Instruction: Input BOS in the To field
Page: home
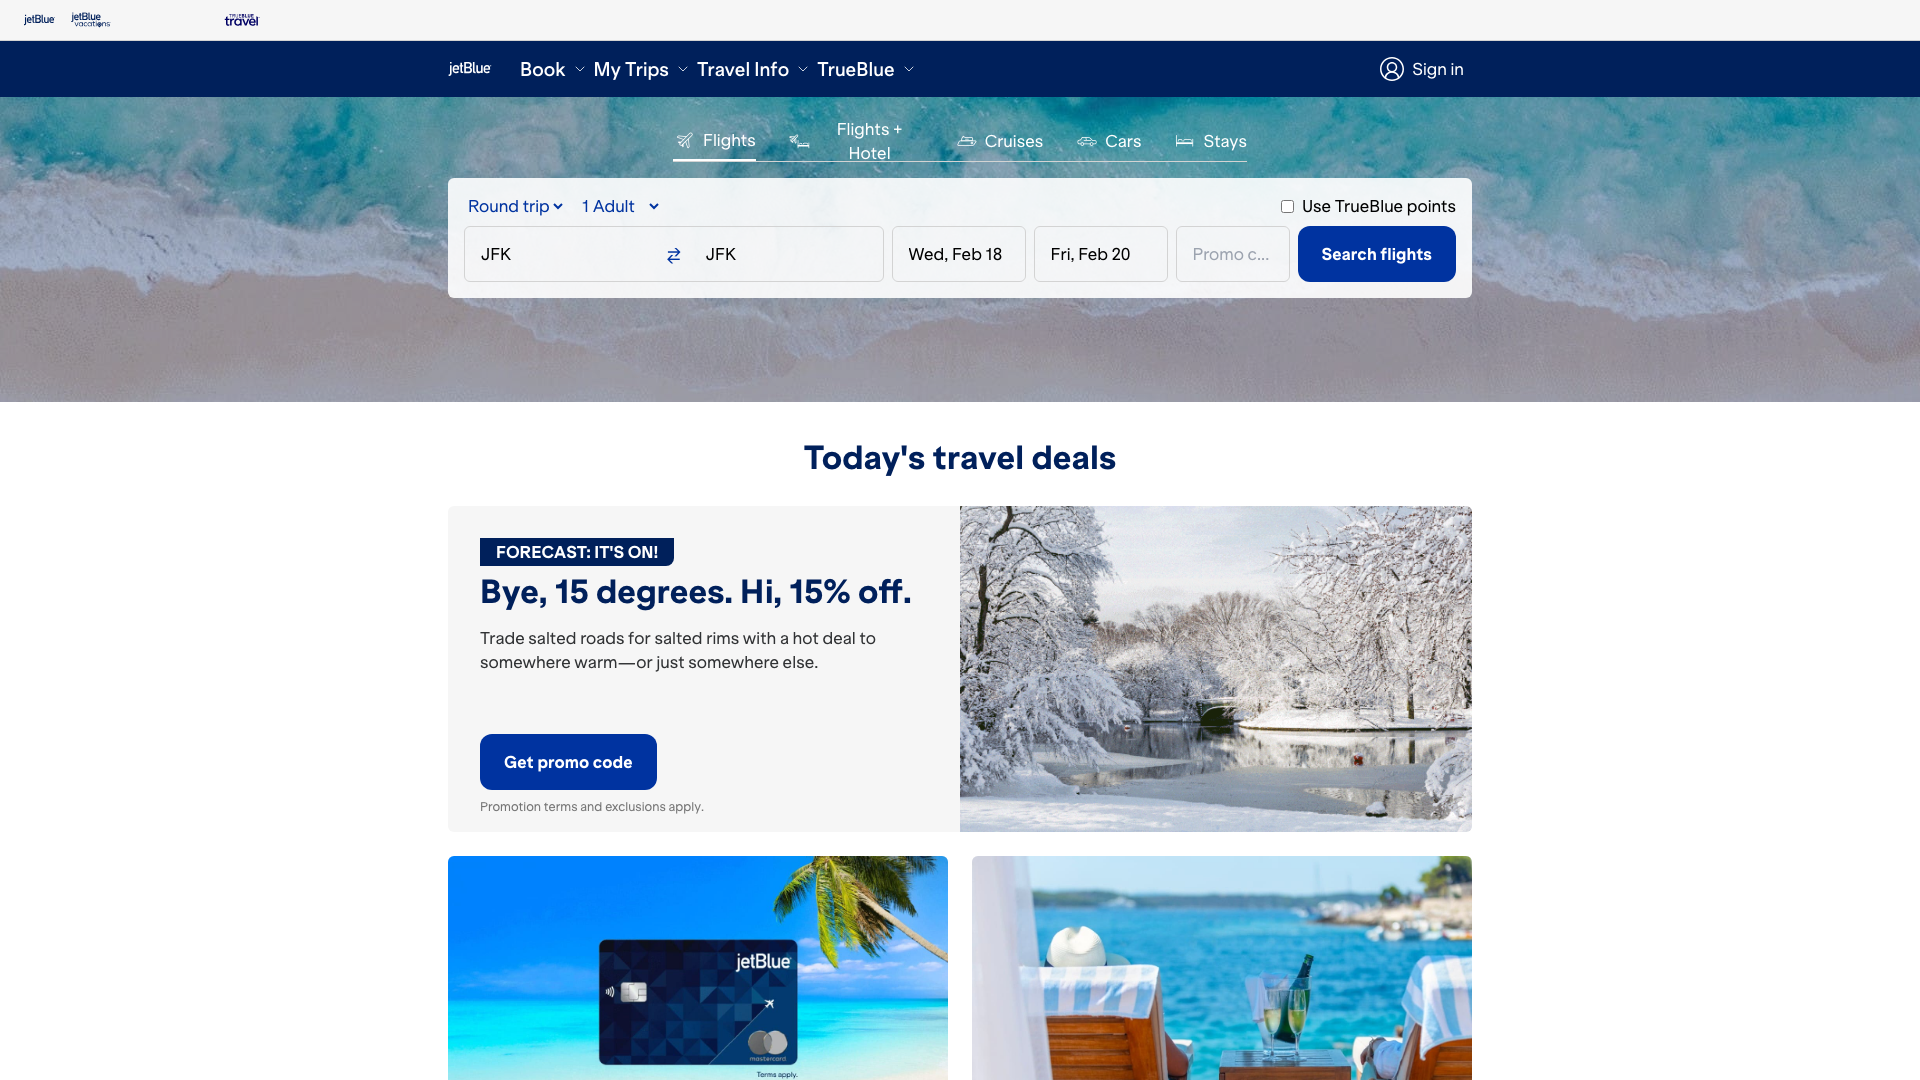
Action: type